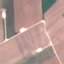
Land use / land cover: AnnualCrop